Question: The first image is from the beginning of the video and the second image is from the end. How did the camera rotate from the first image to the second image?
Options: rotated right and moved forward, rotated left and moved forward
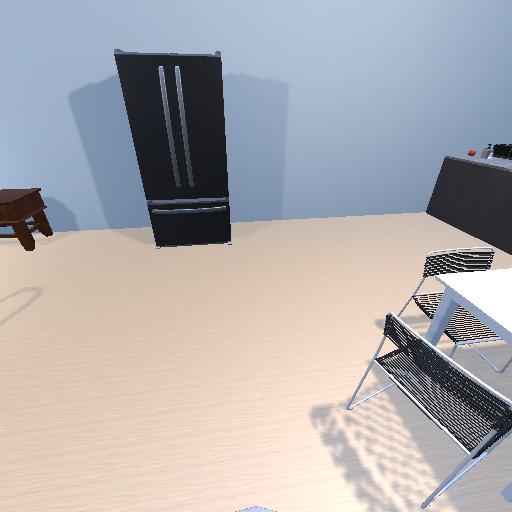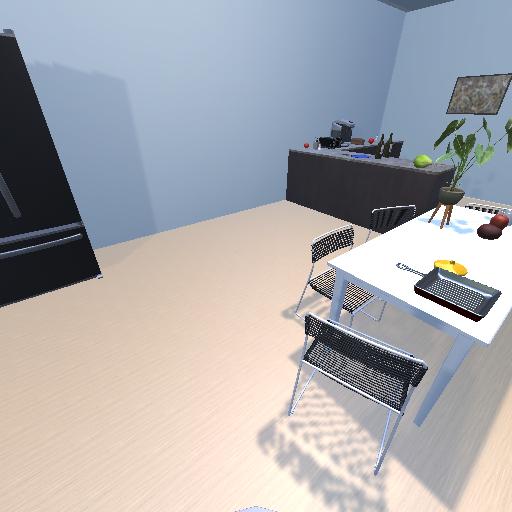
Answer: rotated right and moved forward